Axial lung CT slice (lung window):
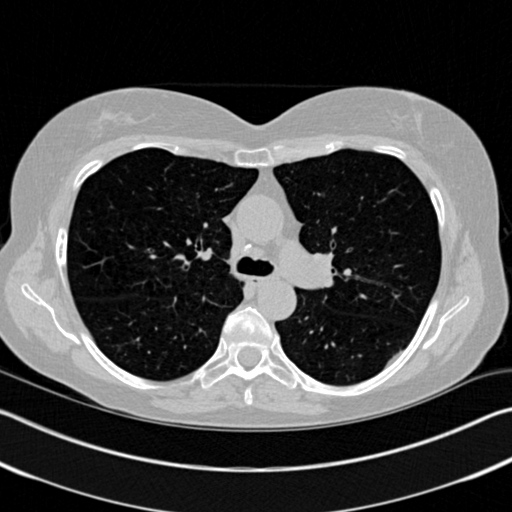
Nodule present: no